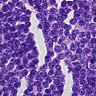
Metastatic tissue present: no